Question: I have class 'SubsidiaryClient' and 'Client' which relate one-to-many, as seen in picture below

I'm developing using MVC 5, and in Create SubsidiaryClient page, to get 'ClientID', click the button browse to look up the client (using modal form).
After select the client, I'm using javascript to set the clientID in the '@Html.HiddenField(model => model.ClientID)', fill the rest field and submit.
Before submit I print out the 'ClientID' and the value is 1. Then after submit the form, 'ClientID' is not bind correctly. The value is still 0, why? How to bind 'ClientID' correctly?
Create.cshtml (View)
'''
@model Sales.ViewModels.SubsidiaryClientViewModel
@using (Html.BeginForm())
{
@Html.AntiForgeryToken()
<div class="form-horizontal">
<h4>Subsidiary Client</h4>
<hr />
@Html.ValidationSummary(true)
<div class="form-group">
@Html.LabelFor(model => model.ClientID, new { @class = "control-label col-md-3" })
<div class="col-md-9">
<div class="form-inline">
@Html.HiddenFor(model => model.ClientID)
@Html.EditorFor(model => model.Client.Name, new { htmlAttributes = new { @class = "form-control", @readonly = "readonly" } })
<button class="btn btn-primary" id="btnLookupClient" data-toggle="modal" data-target="#clientModal">...</button>
</div>
@Html.ValidationMessageFor(model => model.Client.Name)
</div>
</div>
<div class="form-group">
@Html.LabelFor(model => model.Name, new { @class = "control-label col-md-3" })
<div class="col-md-9">
@Html.EditorFor(model => model.Name)
@Html.ValidationMessageFor(model => model.Name)
</div>
</div>
<div class="form-group">
<div class="col-md-offset-3 col-md-9">
<input type="submit" value="Create" class="btn btn-default" />
</div>
</div>
</div>
}
@section Scripts {
<script>
function setClient(clientID, name) {
document.getElementById("ClientID").value = clientID;
document.getElementById("Client_Name").value = name;
$("#clientModal").modal("hide");
}
</script>
}
'''
SubsidiaryClientViewModel.cs
'''
public class SubsidiaryClientViewModel
{
public int SubsidiaryClientID { get; set; }
[Required]
[Display(Name = "Client")]
public int ClientID { get; set; }
[Required]
[StringLength(20)]
[Display(Name = "Subsidiary Client No")]
public string SubsidiaryClientNo { get; set; }
[Required]
[StringLength(50)]
[Display(Name = "Subsidiary Client Name")]
public string Name { get; set; }
public ClientViewModel Client { get; set; }
}
'''
Generated HTML:
'''
<!DOCTYPE html>
<html>
<head>
<meta charset="utf-8" />
<meta http-equiv="X-UA-Compatible" content="IE=edge">
<meta name="viewport" content="width=device-width, initial-scale=1.0">
<title>Create</title>
<link href="/Content/bootstrap.css" rel="stylesheet"/>
<link href="/Content/site.css" rel="stylesheet"/>
<script src="/Scripts/modernizr-2.6.2.js"></script>
</head>
<body>
<div class="container body-content">
<h2>Create</h2>
<!-- Client Modal -->
<div class="modal fade" id="clientModal" tabindex="-1" role="dialog" aria-labelledby="myModalLabel" aria-hidden="true">
<div class="modal-dialog modal-lg">
<div class="modal-content">
<div class="modal-header">
<button type="button" class="close" data-dismiss="modal"><span aria-hidden="true">&times;</span><span class="sr-only">Close</span></button>
<h4 class="modal-title" id="myModalLabel">Lookup Client</h4>
</div>
<div class="modal-body" id="lookup-client-container">
...
</div>
</div>
</div>
</div>
<form action="/SubsidiaryClient/Create" method="post"><input name="__RequestVerificationToken" type="hidden" value="7GIpLUIuv1DuqCtbq7KNAyTCg9IwwzxF8qZw6c8MZI-ZjpuAiavJBnjVEwABajZG9VgxODl3SfUi47voRM4vauo_uRMqL4ouxpIhXNNT-KAxqhvQIXpNDBBeEonOjrkr0" /> <div class="form-horizontal">
<h4>Subsidiary Client</h4>
<hr />
<div class="form-group">
<label class="control-label col-md-3" for="OfficeID">Office</label>
<div class="col-md-9">
<select class="form-control" data-val="true" data-val-number="The field Office must be a number." data-val-required="The Office field is required." id="OfficeID" name="OfficeID"><option value="">-- Please Select --</option>
<option value="1">Office 1</option>
<option value="3">Office 3</option>
<option value="2">Office 2</option>
</select>
<span class="field-validation-valid" data-valmsg-for="OfficeID" data-valmsg-replace="true"></span>
</div>
</div>
<div class="form-group">
<label class="control-label col-md-3" for="ClientID">Client</label>
<div class="col-md-9">
<div class="form-inline">
<input data-val="true" data-val-number="The field Client must be a number." data-val-required="The Client field is required." id="ClientID" name="ClientID" type="hidden" value="0" />
<input class="form-control text-box single-line" data-val="true" data-val-length="The field Name must be a string with a maximum length of 50." data-val-length-max="50" data-val-required="The Name field is required." id="Client_Name" name="Client.Name" readonly="readonly" type="text" value="" />
<button class="btn btn-primary" id="btnLookupClient" data-toggle="modal" data-target="#clientModal">...</button>
</div>
<span class="field-validation-valid" data-valmsg-for="Client.Name" data-valmsg-replace="true"></span>
</div>
</div>
<div class="form-group">
<label class="control-label col-md-3" for="SubsidiaryClientNo">Subsidiary Client No</label>
<div class="col-md-9">
<div class="form-inline">
<input class="form-control text-box single-line" data-val="true" data-val-length="The field Subsidiary Client No must be a string with a maximum length of 20." data-val-length-max="20" data-val-required="The Subsidiary Client No field is required." id="SubsidiaryClientNo" name="SubsidiaryClientNo" readonly="readonly" type="text" value="" />
<button class="btn btn-primary" id="btnLookupSubsidiaryClient" data-toggle="modal" data-target="#subsidiaryClientModal">...</button>
</div>
<span class="field-validation-valid" data-valmsg-for="SubsidiaryClientNo" data-valmsg-replace="true"></span>
</div>
</div>
<div class="form-group">
<label class="control-label col-md-3" for="Name">Subsidiary Client Name</label>
<div class="col-md-9">
<input class="form-control text-box single-line" data-val="true" data-val-length="The field Subsidiary Client Name must be a string with a maximum length of 50." data-val-length-max="50" data-val-required="The Subsidiary Client Name field is required." id="Name" name="Name" readonly="readonly" type="text" value="" />
<span class="field-validation-valid" data-valmsg-for="Name" data-valmsg-replace="true"></span>
</div>
</div>
<div class="form-group">
<div class="col-md-offset-3 col-md-9">
<input type="submit" value="Create" class="btn btn-default" />
</div>
</div>
</div>
</form>
<div>
<a href="/SubsidiaryClient">Back to List</a>
</div>
</div>
<script src="/Scripts/jquery-1.10.2.js"></script>
<script src="/Scripts/jquery.unobtrusive-ajax.js"></script>
<script src="/Scripts/bootstrap.js"></script>
<script src="/Scripts/respond.js"></script>
<script src="/Scripts/bootstrap-hover-dropdown.js"></script>
<script>
$(document).ready(function () {
$("#ClientID").prop("disabled", true);
// -- end of #OfficeID change handler ---
$("#btnLookupClient").click(function (e) {
e.preventDefault();
if ($("select[name='OfficeID'] option:selected").index() <= 0) {
alert("Please select office");
$("#OfficeID").focus();
$("#clientModal").one("show.bs.modal", function (e) {
return e.preventDefault()
});
}
var url = '/Client/Search?officeID=' + $("#OfficeID").val();
$.get(url)
.done(function (data) {
$("#lookup-client-container").html(data);
$("#clientModal").modal(show = true, backdrop = true);
});
});
});
function setClient(clientID, name) {
document.getElementById("ClientID").value = clientID;
document.getElementById("Client_Name").value = name;
$("#clientModal").modal("hide");
}
function setSubsidiaryClient(subsidiaryClientNo, name) {
document.getElementById("SubsidiaryClientNo").value = subsidiaryClientNo;
document.getElementById("Name").value = name;
$("#subsidiaryClientModal").modal("hide");
}
</script>
<!-- Visual Studio Browser Link -->
<script type="application/json" id="__browserLink_initializationData">
{"appName":"Internet Explorer","requestId":"3afa98d46b7d4e6683875cd03344fa12"}
</script>
<script type="text/javascript" src="http://localhost:52603/eaec46bd244a4d89804bf84d4e75d253/browserLink" async="async"></script>
<!-- End Browser Link -->
</body>
</html>
'''
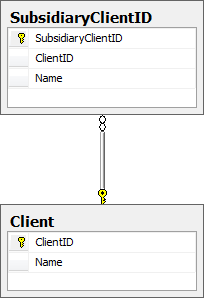
Answer: Its because you have
'''
$("#ClientID").prop("disabled", true);
'''
somewhere in your code.
If you set input as "disabled" the model will not bind the value.